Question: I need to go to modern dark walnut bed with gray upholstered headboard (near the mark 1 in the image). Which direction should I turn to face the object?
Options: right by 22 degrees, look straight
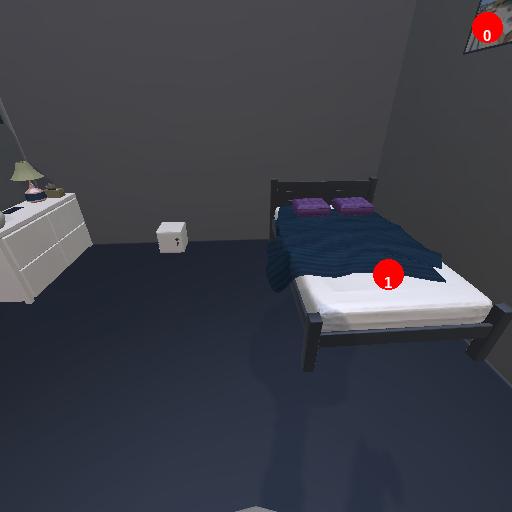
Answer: right by 22 degrees